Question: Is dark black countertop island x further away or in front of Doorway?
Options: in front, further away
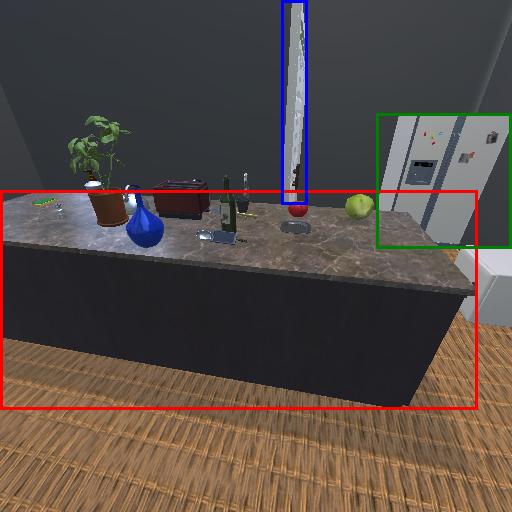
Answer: in front